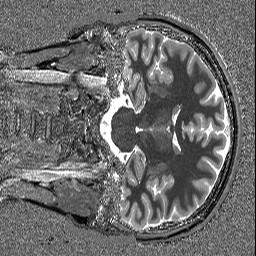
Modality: T1map
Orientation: coronal
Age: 27
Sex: female
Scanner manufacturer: siemens
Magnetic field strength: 3 T
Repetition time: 5 s
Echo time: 0.00298 s